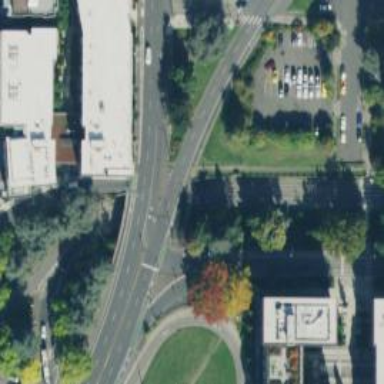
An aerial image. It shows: Secondary road bridge with separate sidewalks and cycleways.